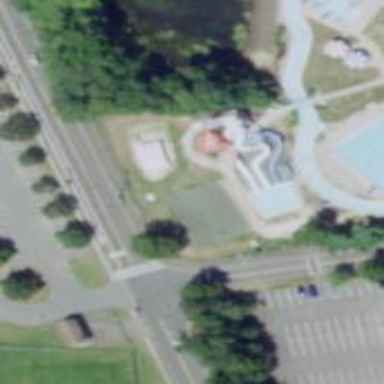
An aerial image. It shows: Water slide attraction.